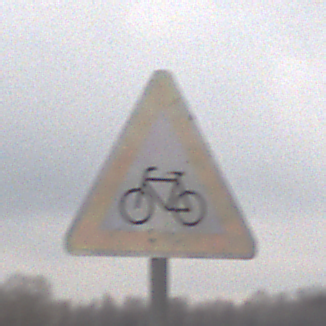
Verkehrszeichen: RadverkehrRechts
Umgebung: Outdoor, RoadRail
Tageszeit: Midday
Wetter: Overcast
Licht: Natural
Jahreszeit: NotSpecified
Kontrast: LowContrast